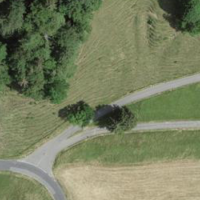
EUNIS habitat code: 24
Species observed at this site:
Campanula glomerata